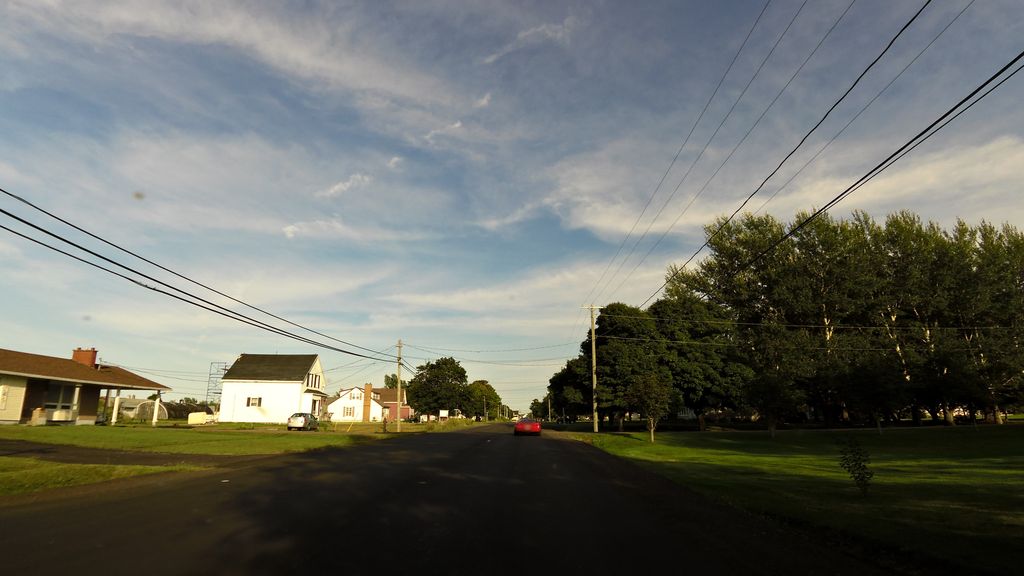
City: charlottetown